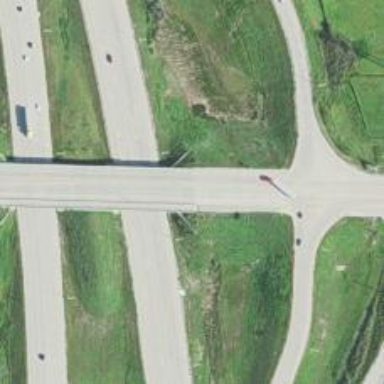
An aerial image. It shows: Viaduct bridge over tertiary road.